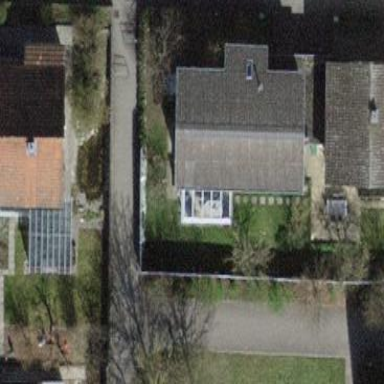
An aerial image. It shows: Building with tile roof.